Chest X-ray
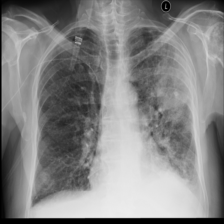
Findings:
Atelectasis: negative
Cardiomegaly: negative
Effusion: positive
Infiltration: positive
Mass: positive
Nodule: negative
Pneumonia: negative
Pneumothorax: negative
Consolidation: positive
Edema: negative
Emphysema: negative
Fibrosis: negative
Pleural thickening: negative
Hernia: negative